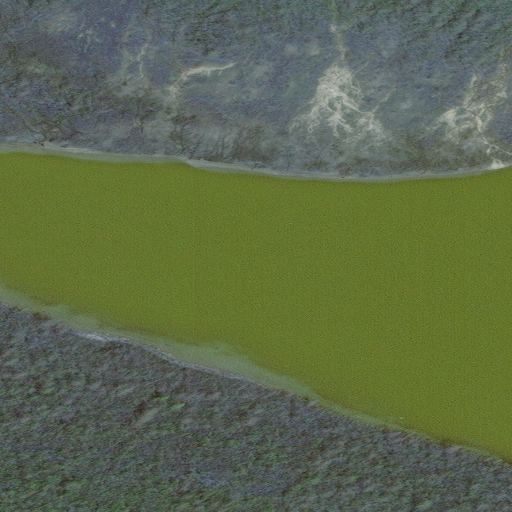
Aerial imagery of plain(s) in Alaska named Cushing Plateau containing only unknown